Question: I'm trying to run a testing suite using XML and TestNG, but I'm always getting the same message using both: Eclipse and the command line:
'''
[TestNG] Running:
/Users/achavez/Programs/Selenium/java/src/tests/resources/testng.xml
===============================================
TestingSuite1
Total tests run: 0, Failures: 0, Skips: 0
===============================================
'''
The file is read correctly, but it seems like the tests are not running.
These are the contents of my testng.xml:
'''
<!DOCTYPE suite SYSTEM "http://testng.org/testng-1.0.dtd">
<suite name="TestingSuite1" verbose="1">
<test name="Test1" >
<packages>
<package name="tests"/>
</packages>
</test>
</suite>
'''
and this is how my directory structure looks like in Eclipse:

Also, this is also how I'm attempting to run the testing suite through the command line:
'''
java -jar /Applications/Zend\ Studio.app/Contents/Resources/Java/plugins/org.testng.eclipse_6.8.6.20141201_2240/lib/testng.jar src/tests/resources/testng.xml
'''
I've tried cleaning the project through eclipse, and that didn't seem to help. I also tried running:
'mvn clean' but it didn't do the job either.
Any help pointing me to the right direction will be greatly appreciated!
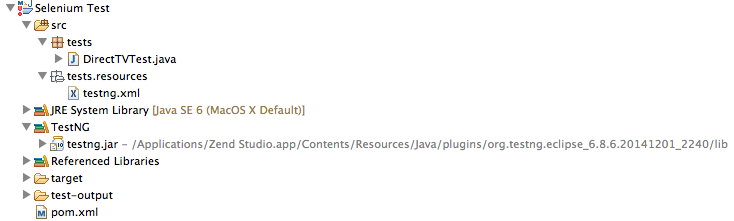
Answer: You could also check imports for imported Test annotation, should be:
'''
import org.testng.annotations.Test;
@Test
public myTest(){ ... }
'''
and not for example:
'''
import org.junit.Test;
'''